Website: ulta-beauty
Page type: store-pickup
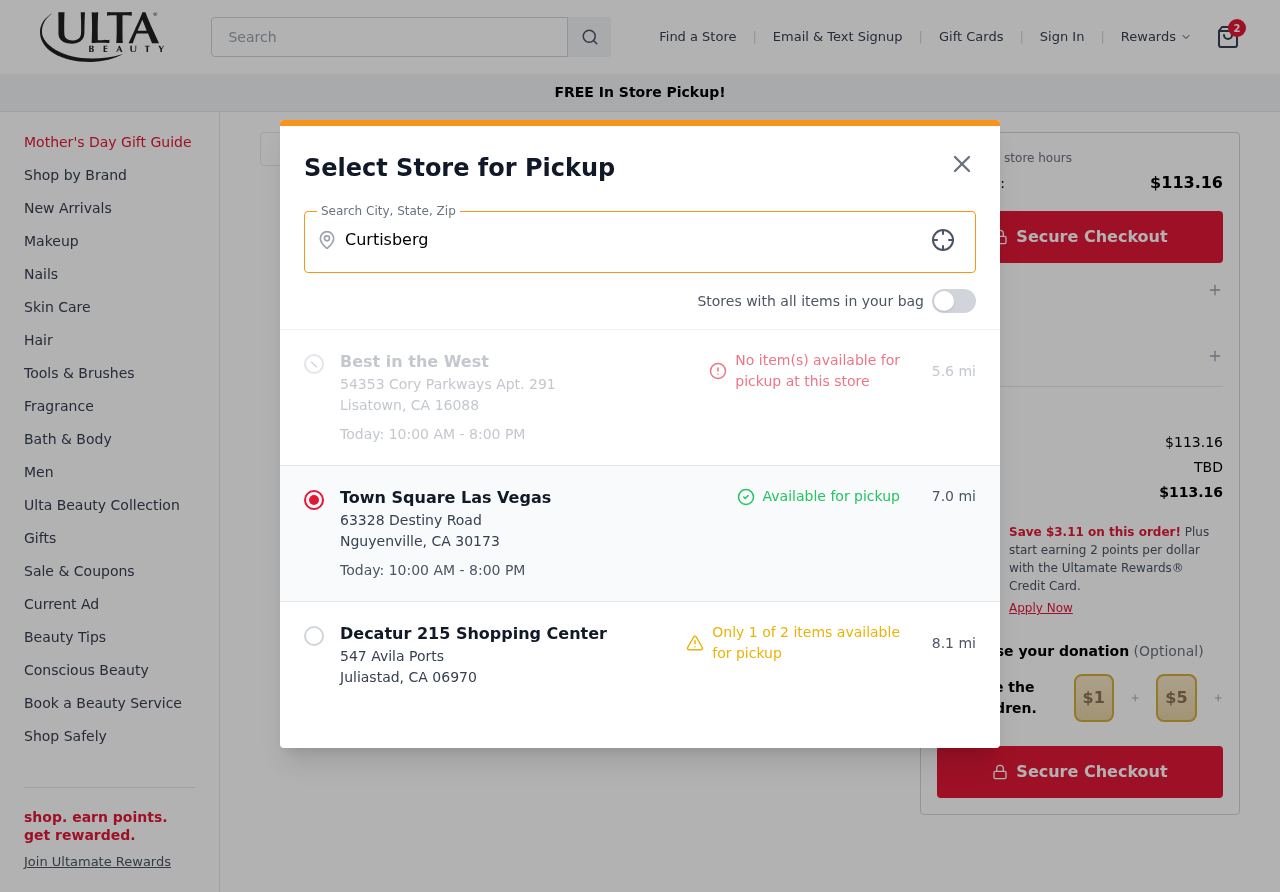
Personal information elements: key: PII_CITY
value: Curtisberg
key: PII_LOCATION1_CITY_STATE_ZIP
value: Lisatown, CA 16088
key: PII_LOCATION1_NAME
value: Best in the West
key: PII_LOCATION1_STREET
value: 54353 Cory Parkways Apt. 291
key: PII_LOCATION2_CITY_STATE_ZIP
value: Nguyenville, CA 30173
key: PII_LOCATION2_NAME
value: Town Square Las Vegas
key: PII_LOCATION2_STREET
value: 63328 Destiny Road
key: PII_LOCATION3_CITY_STATE_ZIP
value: Juliastad, CA 06970
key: PII_LOCATION3_NAME
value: Decatur 215 Shopping Center
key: PII_LOCATION3_STREET
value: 547 Avila Ports
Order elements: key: ORDER_NUM_ITEMS
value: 2
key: ORDER_TOTAL
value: $113.16
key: ORDER_SUBTOTAL
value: $113.16
Search elements: key: HEADER_SEARCH
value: Search
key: SEARCH_STORE_LOCATION
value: Curtisberg